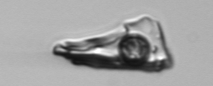
Label: Delphineis